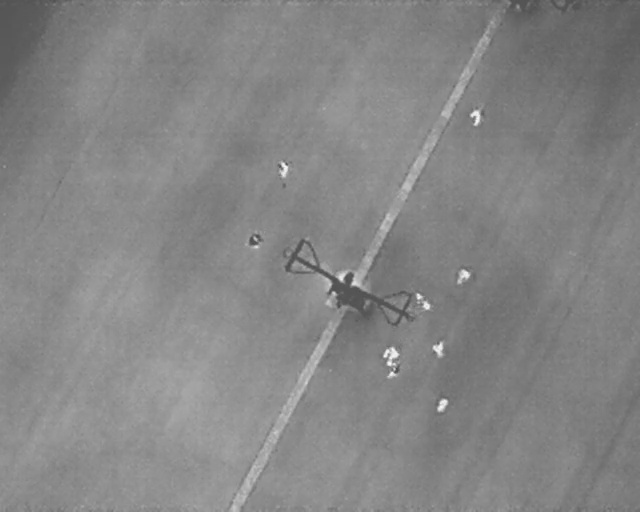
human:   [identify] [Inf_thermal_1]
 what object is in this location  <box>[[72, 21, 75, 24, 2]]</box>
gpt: <ref>1 medium person at the top right</ref>